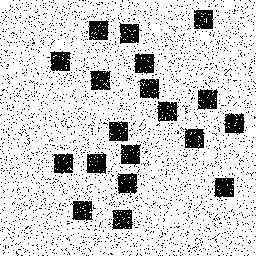
Squares: 19
Triangles: 0
Stars: 0
Total shapes: 19